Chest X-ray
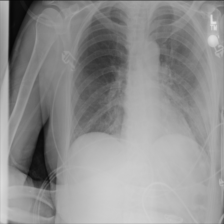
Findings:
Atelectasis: negative
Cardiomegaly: negative
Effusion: negative
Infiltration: negative
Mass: negative
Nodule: negative
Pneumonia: negative
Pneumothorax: negative
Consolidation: negative
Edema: negative
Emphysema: negative
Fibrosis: negative
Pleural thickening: negative
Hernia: negative